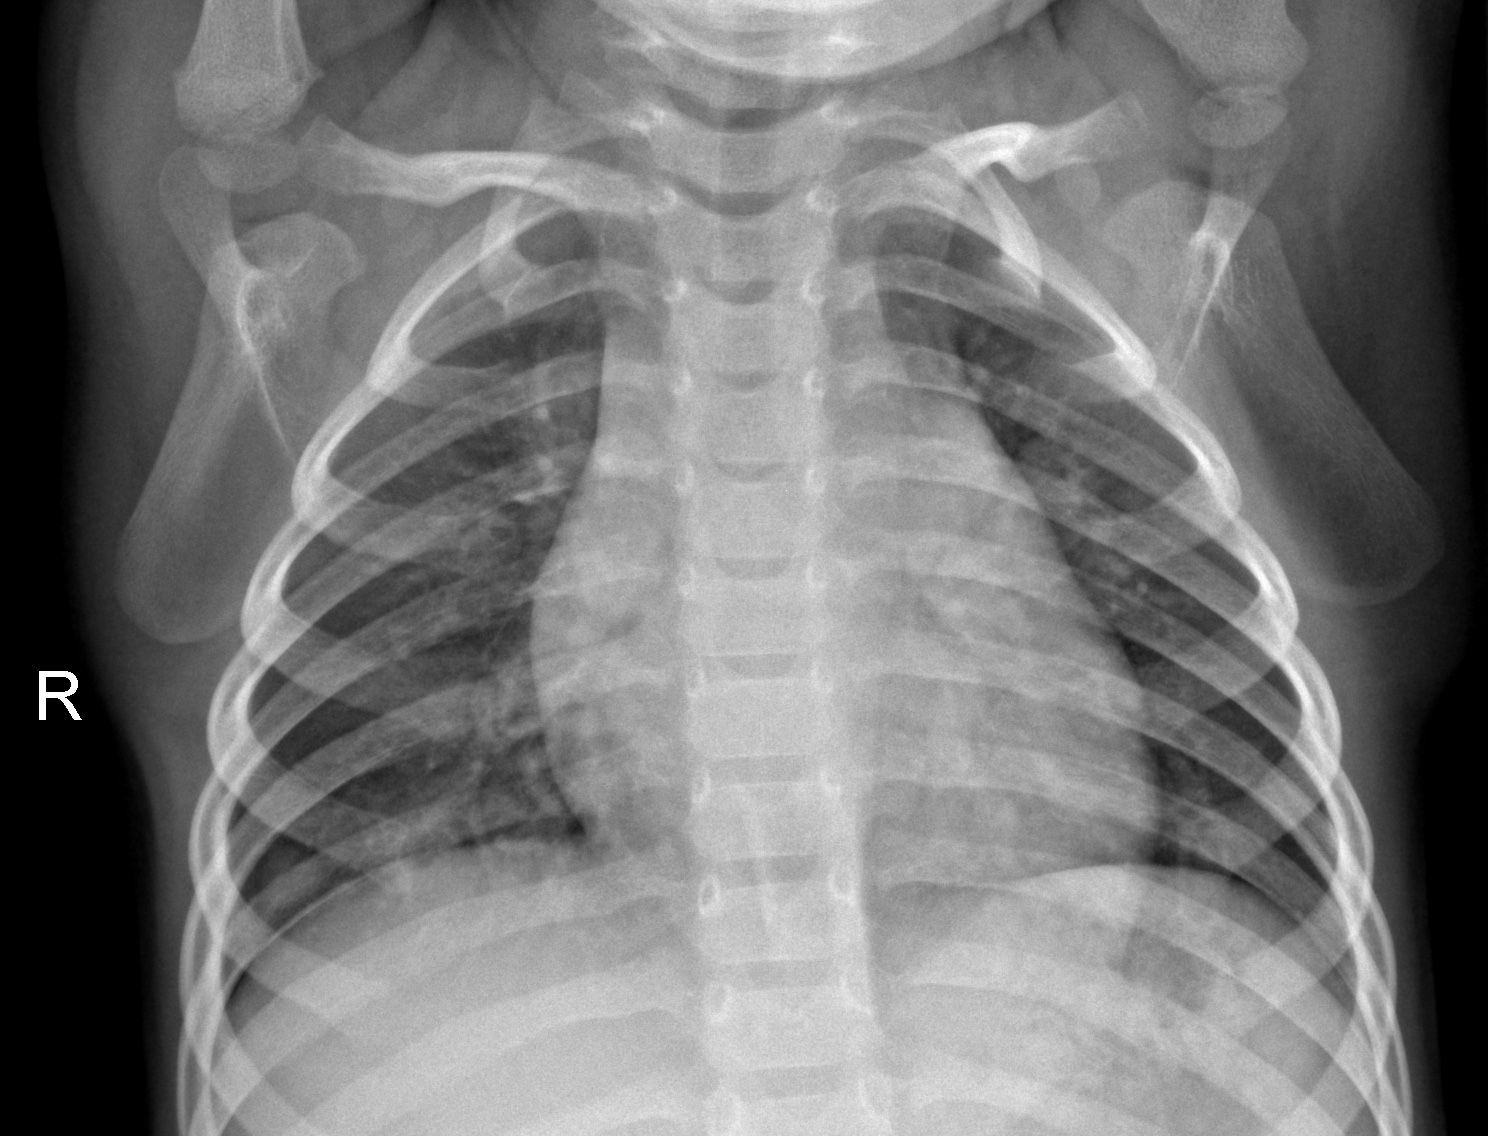
Diagnosis: NORMAL